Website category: university
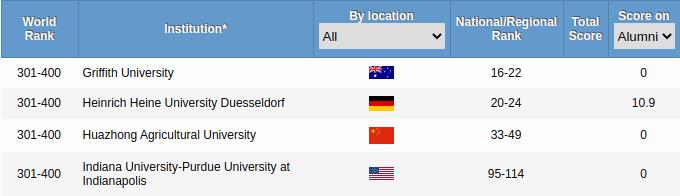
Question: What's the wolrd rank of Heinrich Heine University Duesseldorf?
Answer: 301-400

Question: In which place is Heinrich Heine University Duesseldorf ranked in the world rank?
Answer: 301-400

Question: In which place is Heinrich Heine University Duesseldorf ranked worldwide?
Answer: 301-400

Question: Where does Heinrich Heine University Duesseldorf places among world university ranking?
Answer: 301-400

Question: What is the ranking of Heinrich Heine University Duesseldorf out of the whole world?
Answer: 301-400

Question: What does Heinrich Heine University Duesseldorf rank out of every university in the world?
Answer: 301-400

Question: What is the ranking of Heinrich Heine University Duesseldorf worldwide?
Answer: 301-400

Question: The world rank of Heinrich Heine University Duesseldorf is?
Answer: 301-400

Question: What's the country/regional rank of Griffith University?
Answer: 16-22

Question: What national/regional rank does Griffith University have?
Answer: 16-22

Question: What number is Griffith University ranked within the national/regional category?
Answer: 16-22

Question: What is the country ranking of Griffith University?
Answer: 16-22

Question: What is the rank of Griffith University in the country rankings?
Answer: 16-22

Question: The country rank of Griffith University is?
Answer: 16-22

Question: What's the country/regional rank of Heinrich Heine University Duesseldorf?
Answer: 20-24

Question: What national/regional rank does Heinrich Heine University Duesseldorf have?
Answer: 20-24

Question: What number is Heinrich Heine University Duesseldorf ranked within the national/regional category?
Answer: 20-24

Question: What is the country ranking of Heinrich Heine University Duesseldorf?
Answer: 20-24

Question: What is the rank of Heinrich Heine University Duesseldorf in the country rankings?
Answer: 20-24

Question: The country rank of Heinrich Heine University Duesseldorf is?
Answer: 20-24

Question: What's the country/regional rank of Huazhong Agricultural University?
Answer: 33-49

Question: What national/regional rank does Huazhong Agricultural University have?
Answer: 33-49

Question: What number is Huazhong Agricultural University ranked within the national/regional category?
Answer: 33-49

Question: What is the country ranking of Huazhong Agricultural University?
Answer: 33-49

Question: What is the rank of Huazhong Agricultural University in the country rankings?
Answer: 33-49

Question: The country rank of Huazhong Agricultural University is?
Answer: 33-49

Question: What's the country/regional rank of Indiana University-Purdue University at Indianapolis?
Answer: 95-114

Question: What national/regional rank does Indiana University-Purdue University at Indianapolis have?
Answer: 95-114

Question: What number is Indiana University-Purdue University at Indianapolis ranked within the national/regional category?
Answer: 95-114

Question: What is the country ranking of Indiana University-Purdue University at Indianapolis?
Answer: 95-114

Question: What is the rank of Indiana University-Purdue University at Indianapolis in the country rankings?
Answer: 95-114

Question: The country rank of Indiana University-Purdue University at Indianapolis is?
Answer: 95-114

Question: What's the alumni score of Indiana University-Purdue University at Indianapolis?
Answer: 0

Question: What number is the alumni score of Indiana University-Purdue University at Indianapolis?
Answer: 0

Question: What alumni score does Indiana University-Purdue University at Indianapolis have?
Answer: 0

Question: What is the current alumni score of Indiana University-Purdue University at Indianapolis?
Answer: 0

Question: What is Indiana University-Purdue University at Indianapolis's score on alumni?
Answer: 0

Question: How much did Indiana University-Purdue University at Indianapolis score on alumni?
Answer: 0

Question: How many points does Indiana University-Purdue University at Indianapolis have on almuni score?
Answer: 0

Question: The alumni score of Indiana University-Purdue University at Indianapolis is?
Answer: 0

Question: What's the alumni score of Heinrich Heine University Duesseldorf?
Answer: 10.9

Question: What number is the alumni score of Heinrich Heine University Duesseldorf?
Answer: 10.9

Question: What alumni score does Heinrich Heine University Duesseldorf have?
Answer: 10.9

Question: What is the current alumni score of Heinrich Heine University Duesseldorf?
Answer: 10.9

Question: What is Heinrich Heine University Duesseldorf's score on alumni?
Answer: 10.9

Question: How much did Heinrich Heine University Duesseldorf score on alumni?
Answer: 10.9

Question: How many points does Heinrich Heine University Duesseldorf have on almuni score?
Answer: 10.9

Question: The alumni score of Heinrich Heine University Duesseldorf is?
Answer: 10.9

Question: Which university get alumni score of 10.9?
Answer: Heinrich Heine University Duesseldorf

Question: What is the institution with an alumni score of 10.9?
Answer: Heinrich Heine University Duesseldorf

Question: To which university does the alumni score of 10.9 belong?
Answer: Heinrich Heine University Duesseldorf

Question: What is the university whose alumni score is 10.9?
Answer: Heinrich Heine University Duesseldorf

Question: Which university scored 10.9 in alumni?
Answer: Heinrich Heine University Duesseldorf